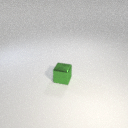
small green metal cube